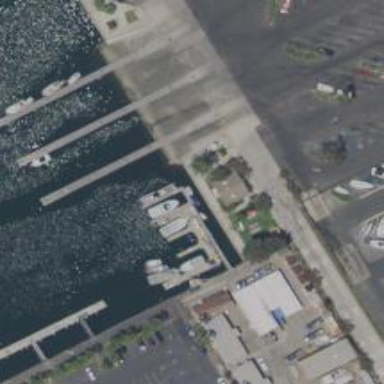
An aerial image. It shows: Man-made pier.